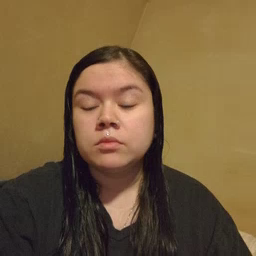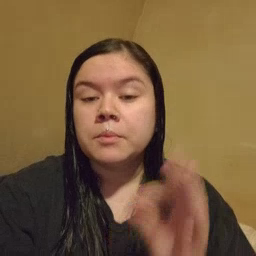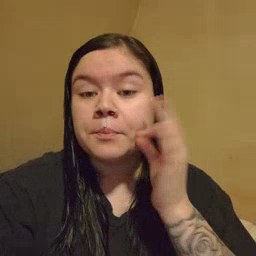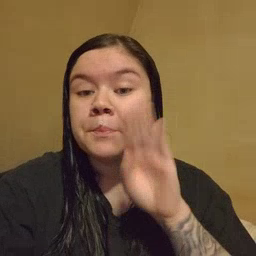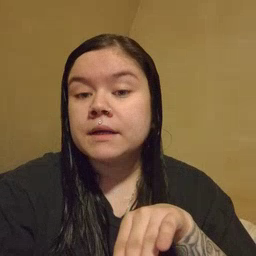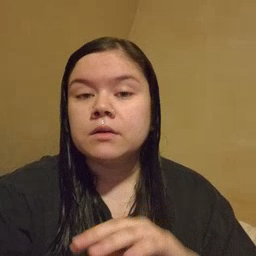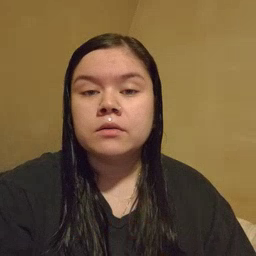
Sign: bee